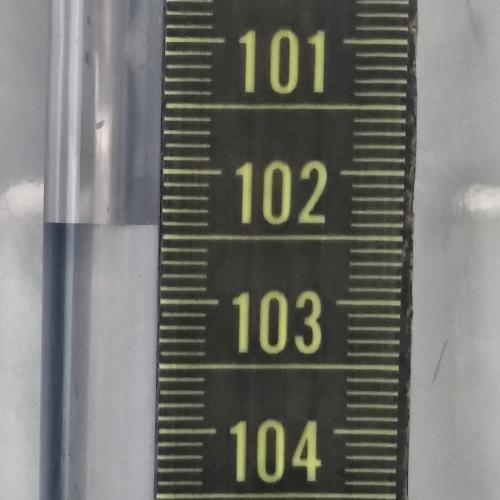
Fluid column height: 102.4 cm